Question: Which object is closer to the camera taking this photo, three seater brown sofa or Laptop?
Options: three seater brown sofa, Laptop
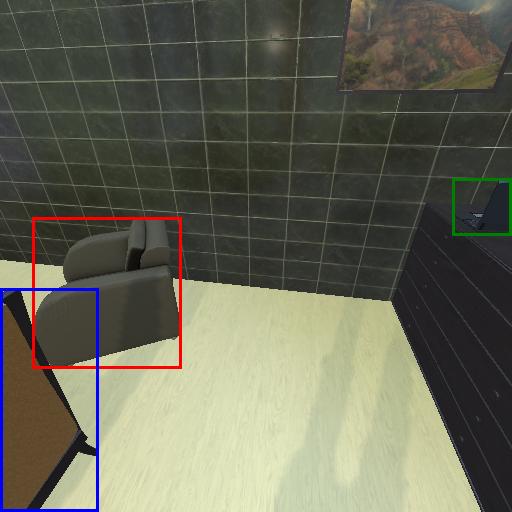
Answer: three seater brown sofa